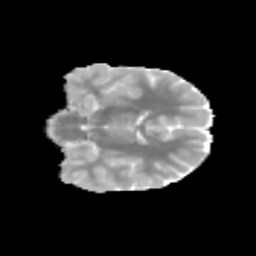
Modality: MD
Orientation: coronal
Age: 10
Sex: male
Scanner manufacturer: siemens
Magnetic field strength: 3 T
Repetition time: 3.8 s
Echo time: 0.07 s